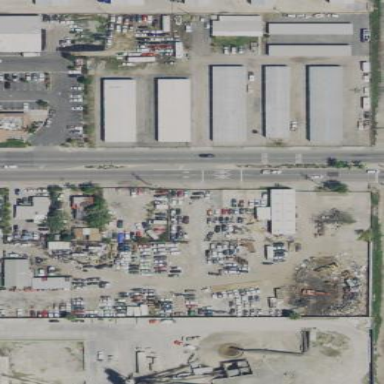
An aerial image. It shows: Industrial area featuring recycling center.